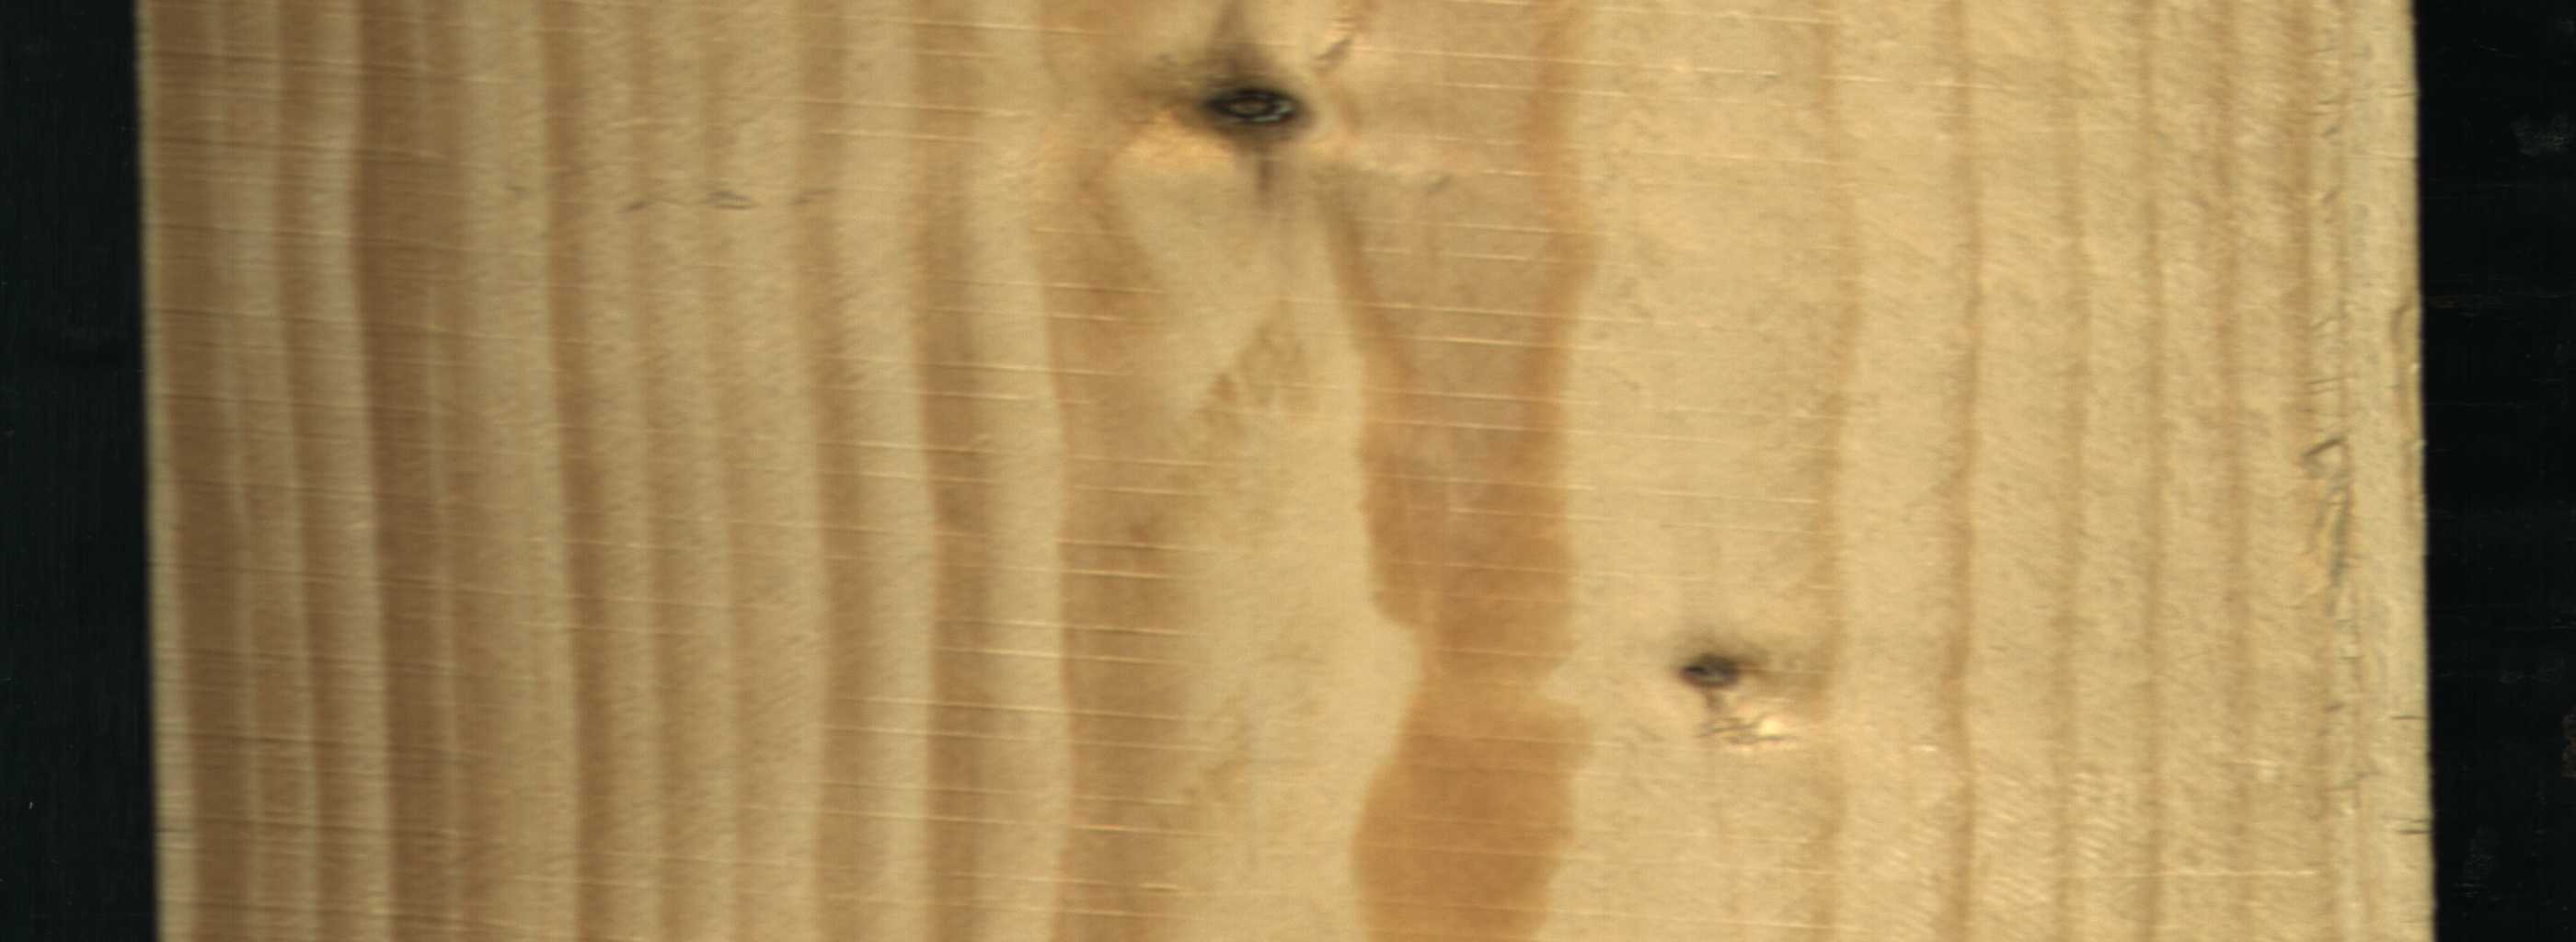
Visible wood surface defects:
Dead_Knot
Live_Knot